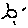
Label: sun